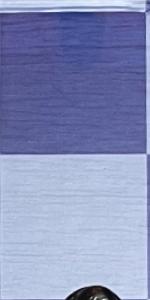
Label: Empty